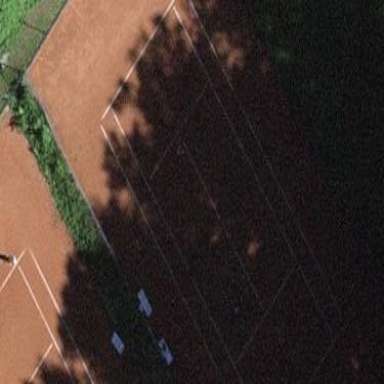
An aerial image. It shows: Tennis court in leisure pitch.